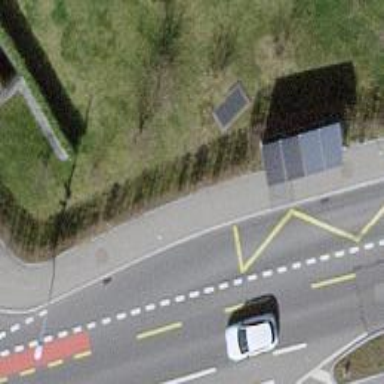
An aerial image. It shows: Platform for public transport and road usage.